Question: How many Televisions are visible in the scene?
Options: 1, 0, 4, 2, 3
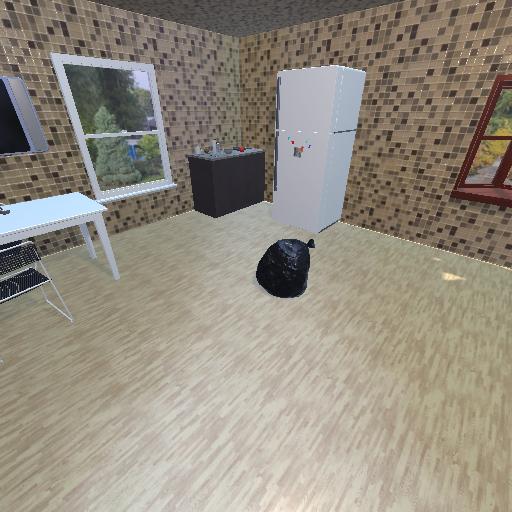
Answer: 1